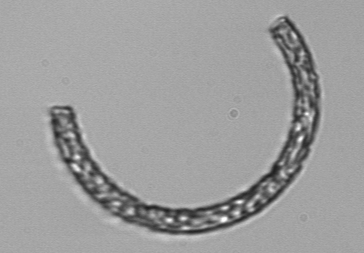
Label: Guinardia_striata